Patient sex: F
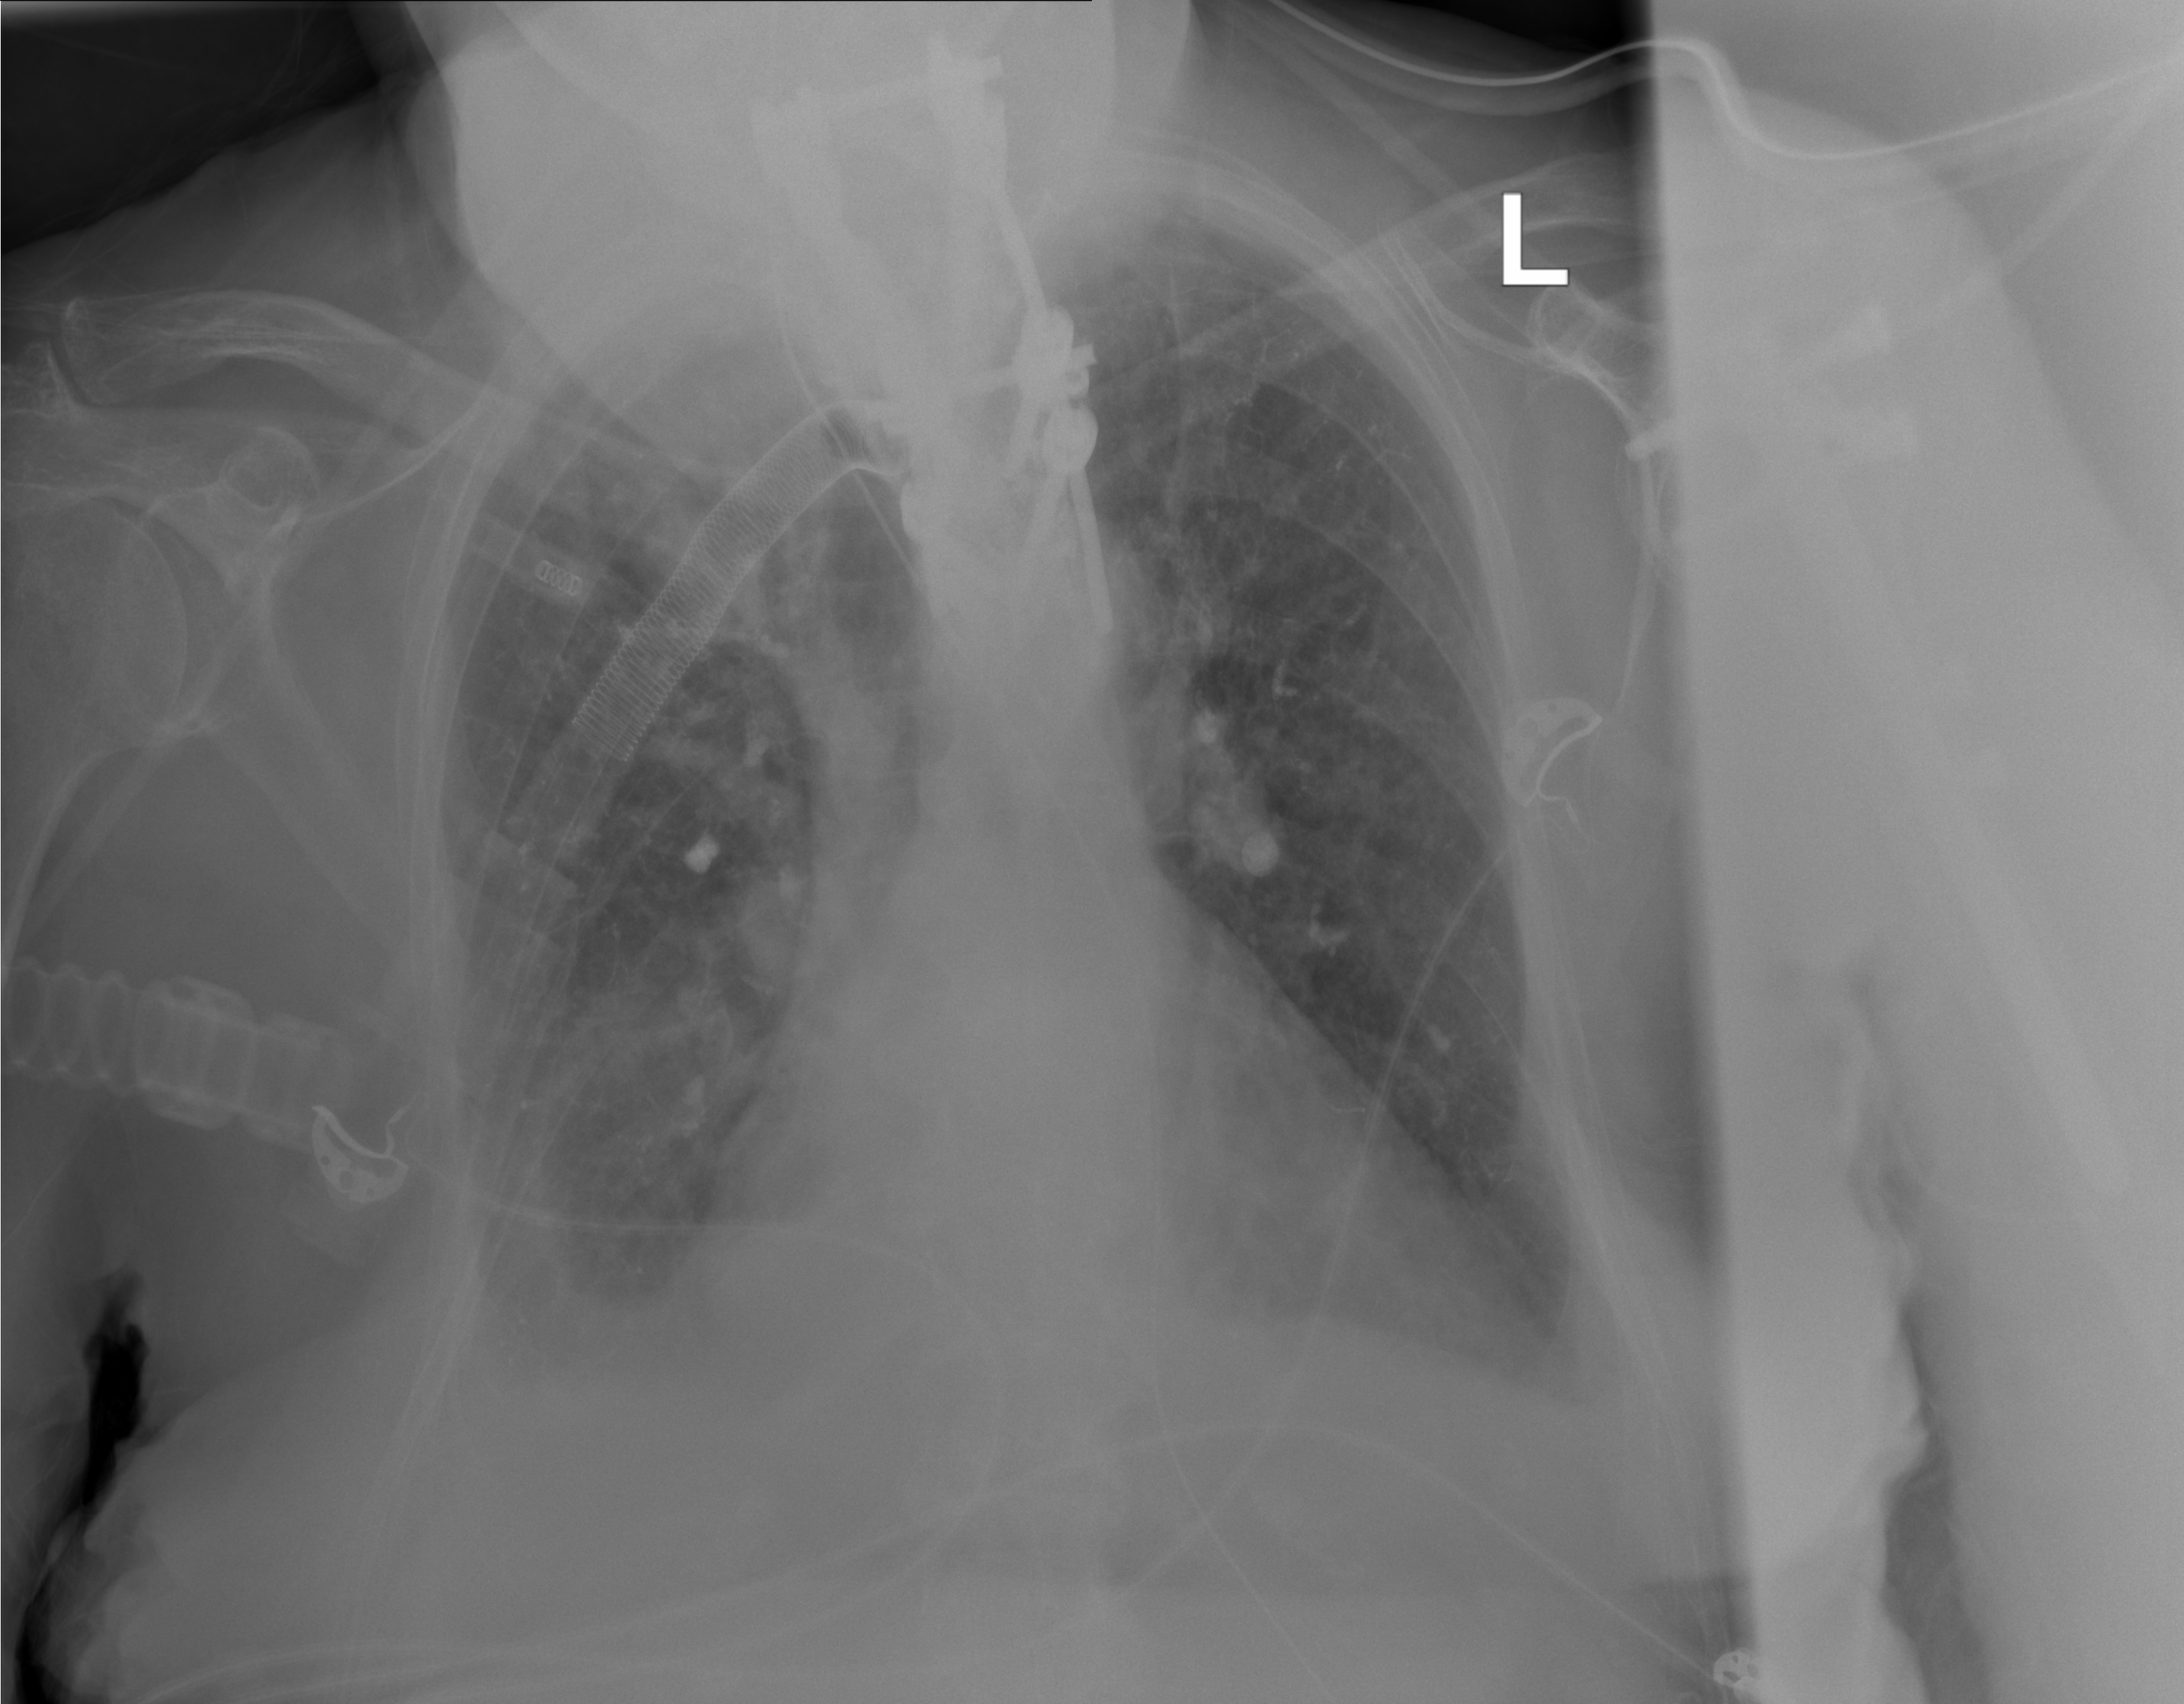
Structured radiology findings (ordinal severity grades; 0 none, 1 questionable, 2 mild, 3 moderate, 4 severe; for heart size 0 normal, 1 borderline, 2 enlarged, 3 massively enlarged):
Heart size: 0
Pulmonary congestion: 0
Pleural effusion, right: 2
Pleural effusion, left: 1
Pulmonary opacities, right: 0
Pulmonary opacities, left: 0
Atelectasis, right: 2
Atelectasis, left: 1